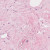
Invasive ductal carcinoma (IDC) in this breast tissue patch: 0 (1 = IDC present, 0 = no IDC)